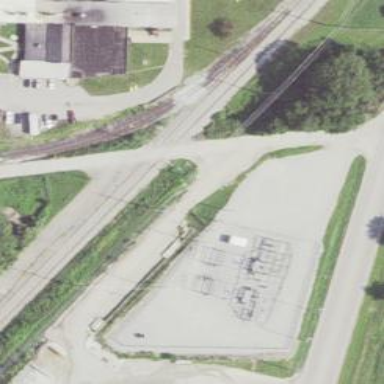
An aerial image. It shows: Level crossing along the railway.